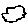
Label: cloud